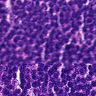
Metastatic tissue present: no